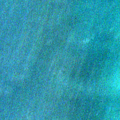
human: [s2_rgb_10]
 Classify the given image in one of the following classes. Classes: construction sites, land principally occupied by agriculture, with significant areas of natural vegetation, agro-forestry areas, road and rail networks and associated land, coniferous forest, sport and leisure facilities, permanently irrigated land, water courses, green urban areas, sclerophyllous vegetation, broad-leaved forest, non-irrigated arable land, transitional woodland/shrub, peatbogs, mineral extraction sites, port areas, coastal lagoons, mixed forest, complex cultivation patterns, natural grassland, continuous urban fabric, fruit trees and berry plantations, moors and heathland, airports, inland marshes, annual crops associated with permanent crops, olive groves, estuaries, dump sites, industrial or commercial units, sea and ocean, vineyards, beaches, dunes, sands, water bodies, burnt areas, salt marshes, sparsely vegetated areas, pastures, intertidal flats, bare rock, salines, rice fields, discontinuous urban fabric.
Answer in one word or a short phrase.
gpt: sea and ocean